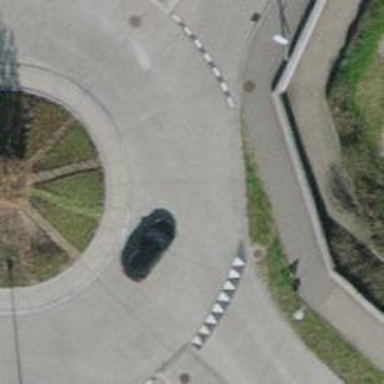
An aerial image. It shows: Asphalt road that is secondary route leading to roundabout.